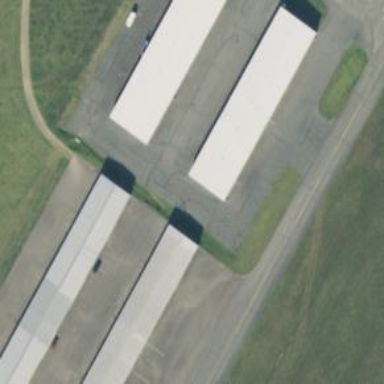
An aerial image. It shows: Hangar located at airport.